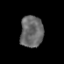
Tissue: prostate
Cell type: Epithelial cells
Senescence score: 0.3206
Nuclear area (px): 706
Mean DAPI intensity: 104.916